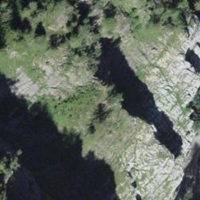
EUNIS habitat code: 23
Species observed at this site:
Gypaetus barbatus